Question:
In the attached image above, it is a ListView having TextView (delivery report)
'''
Its status can be 'Sent' or 'Sending' or 'Failed'
'''
I want to check for 'Sent' condition which means assert message sent successfully
As it is a conversation, newer messages will be at the bottom of the listview.
What I've tried is...
'''
// Type the message
ViewInteraction smsEditText = onView(withId(R.id.text_editor)).check(matches(isDisplayed()));
smsEditText.perform(typeText("abcde"));
closeSoftKeyboard();
Thread.sleep(500);
// Click on send Button
ViewInteraction smsSendButton = onView(withId(R.id.composebtnSend)).check(matches(isDisplayed()));
smsSendButton.check(matches(isEnabled()));
smsSendButton.perform(click());
Thread.sleep(3000);
// Assert for msg Sent delivery report
onData(anything()).inAdapterView(withId(R.id.history)).atPosition(2)
.onChildView(withId(R.id.timestamp)).check(matches(withText("Sent .")));
'''
Position should be 'listAdapter.getCount()'
I know matches(withText("Sent . ") doesn't work because it is coming from server and I cannot hardCode delivery timeStamp.
'''
onData(startsWith("Sent .")).inAdapterView(withId(R.id.history)).atPosition(????)
.onChildView(withId(R.id.timestamp)).
'''
How to do this?
'''
final int[] count = new int[1];
onView(withId(R.id.history))
.check(matches(new TypeSafeMatcher<View>() {
@Override
protected boolean matchesSafely(View item) {
ListView listView = (ListView) item;
count[0] = listView.getAdapter().getCount();
return true;
}
@Override
public void describeTo(Description description) {
Log.d("ConversationListTest", "describeTo: " + description);
}
}));
onData(containsString("Sent . "))
.inAdapterView(withId(R.id.history))
.atPosition(count[0] - 1)
.onChildView(withId(R.id.timestamp))
.check(matches(isDisplayed()));
'''
Assertion 'isDisplayed()' gives
'''
android.support.test.espresso.PerformException: Error performing 'load adapter data' on view 'with id:history'.
'''
Note : not adding 'check(matches(isDisplayed()))' passes my test
What should I use to assert it?
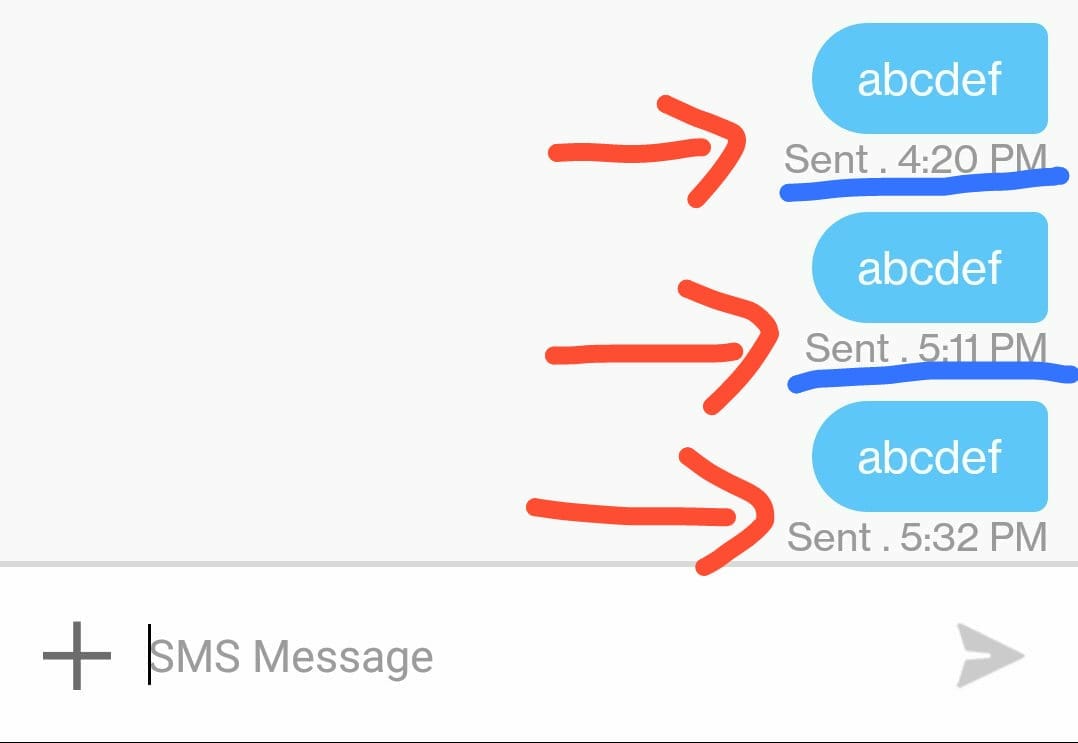
Answer: I solved by adding this pieces of code
'''
// Below code is to get the view at bottom of the ListView
final int[] count = new int[1];
onView(withId(R.id.history))
.check(matches(new TypeSafeMatcher<View>() {
@Override
protected boolean matchesSafely(View item) {
ListView listView = (ListView) item;
count[0] = listView.getAdapter().getCount();
return true;
}
@Override
public void describeTo(Description description) {
Log.d("ConversationListTest", "describeTo: " + description);
}
}));
// Check if TextView contains "Sent" in it
onData(anything())
.inAdapterView(allOf(withId(R.id.history), isDisplayed()))
.atPosition(count[0] - 1)
.onChildView(withId(R.id.timestamp))
.check(matches(withText(containsString("Sent"))))
.check(matches(isDisplayed()));
'''